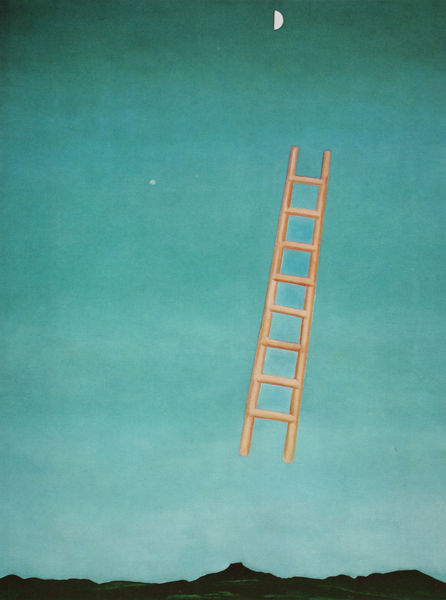
Titel: Ladder on the Moon
Künstler: Georgia O'Keeffe
Schlagwörter: blau, dunkel, himmel, grün, landschaft, braun, hell, holz, nacht, türkis, malerei, horizont, hügel, weite, wald, fliegen, hellblau, himmelblau, gebirge, hellbraun, leer, leiter, luft, schmal, surreal, surrealismus, oben, unten, mond, sprossen, stern, schweben, halbmond, sichel, breit, acht, surrealistisch, himmelsleiter, sprossenleiter, magritte, rené magritte